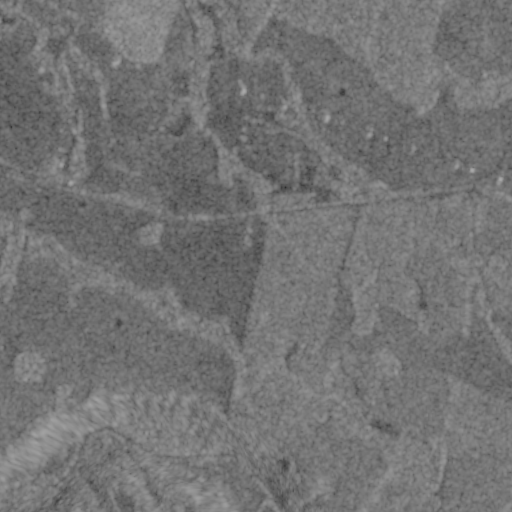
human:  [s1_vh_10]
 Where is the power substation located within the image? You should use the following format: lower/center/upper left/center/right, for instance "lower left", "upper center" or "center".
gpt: The power substation is located in the upper left of the image.
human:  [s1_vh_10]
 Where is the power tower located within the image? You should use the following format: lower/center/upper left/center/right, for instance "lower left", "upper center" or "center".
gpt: The power tower is located in the left of the image.
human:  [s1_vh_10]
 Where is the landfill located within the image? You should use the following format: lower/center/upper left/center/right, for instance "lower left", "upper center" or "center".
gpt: There is no landfill in the image.

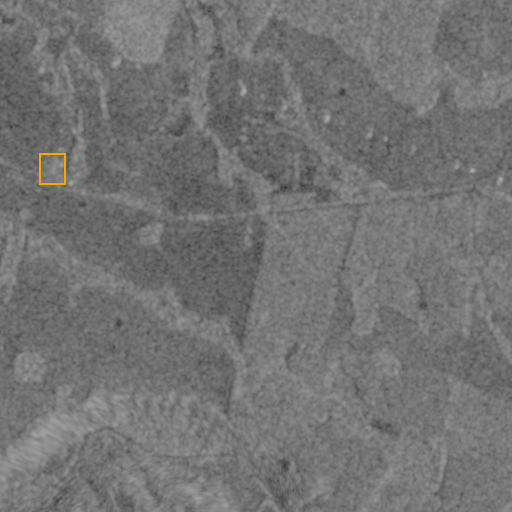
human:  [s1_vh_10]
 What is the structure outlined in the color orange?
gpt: The structure outlined in orange is a power substation.
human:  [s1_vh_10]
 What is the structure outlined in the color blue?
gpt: There is no blue outline.